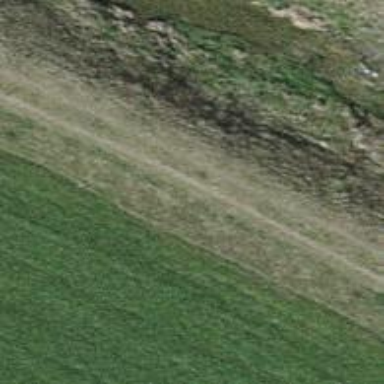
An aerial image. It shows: Grassy track road with grade 4 track type.